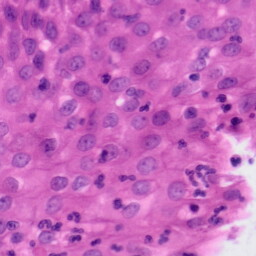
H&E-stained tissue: Tonsil